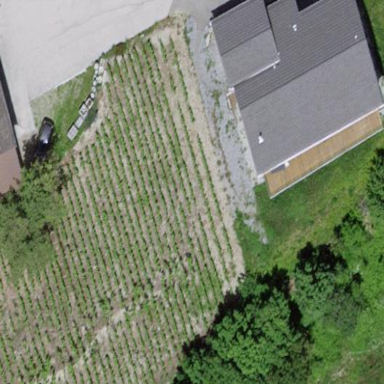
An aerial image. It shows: Vineyard with grape crops.